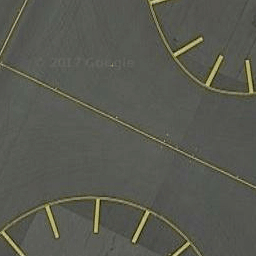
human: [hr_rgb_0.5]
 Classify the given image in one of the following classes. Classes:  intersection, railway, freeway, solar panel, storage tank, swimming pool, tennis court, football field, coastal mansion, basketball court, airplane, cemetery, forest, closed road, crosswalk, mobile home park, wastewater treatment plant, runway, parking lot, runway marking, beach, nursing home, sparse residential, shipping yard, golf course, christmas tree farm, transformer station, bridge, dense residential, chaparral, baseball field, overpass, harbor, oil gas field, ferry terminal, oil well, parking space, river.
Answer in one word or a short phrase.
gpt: runway marking